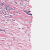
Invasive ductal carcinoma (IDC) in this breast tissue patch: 0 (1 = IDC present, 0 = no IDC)